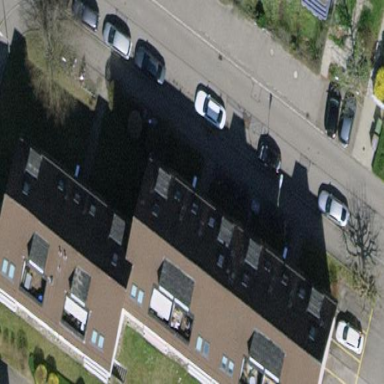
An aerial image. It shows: Building.